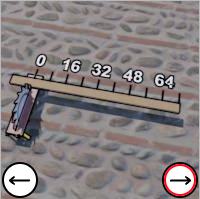
Task: length
Answer: 72
First scale value: 16.0